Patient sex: F
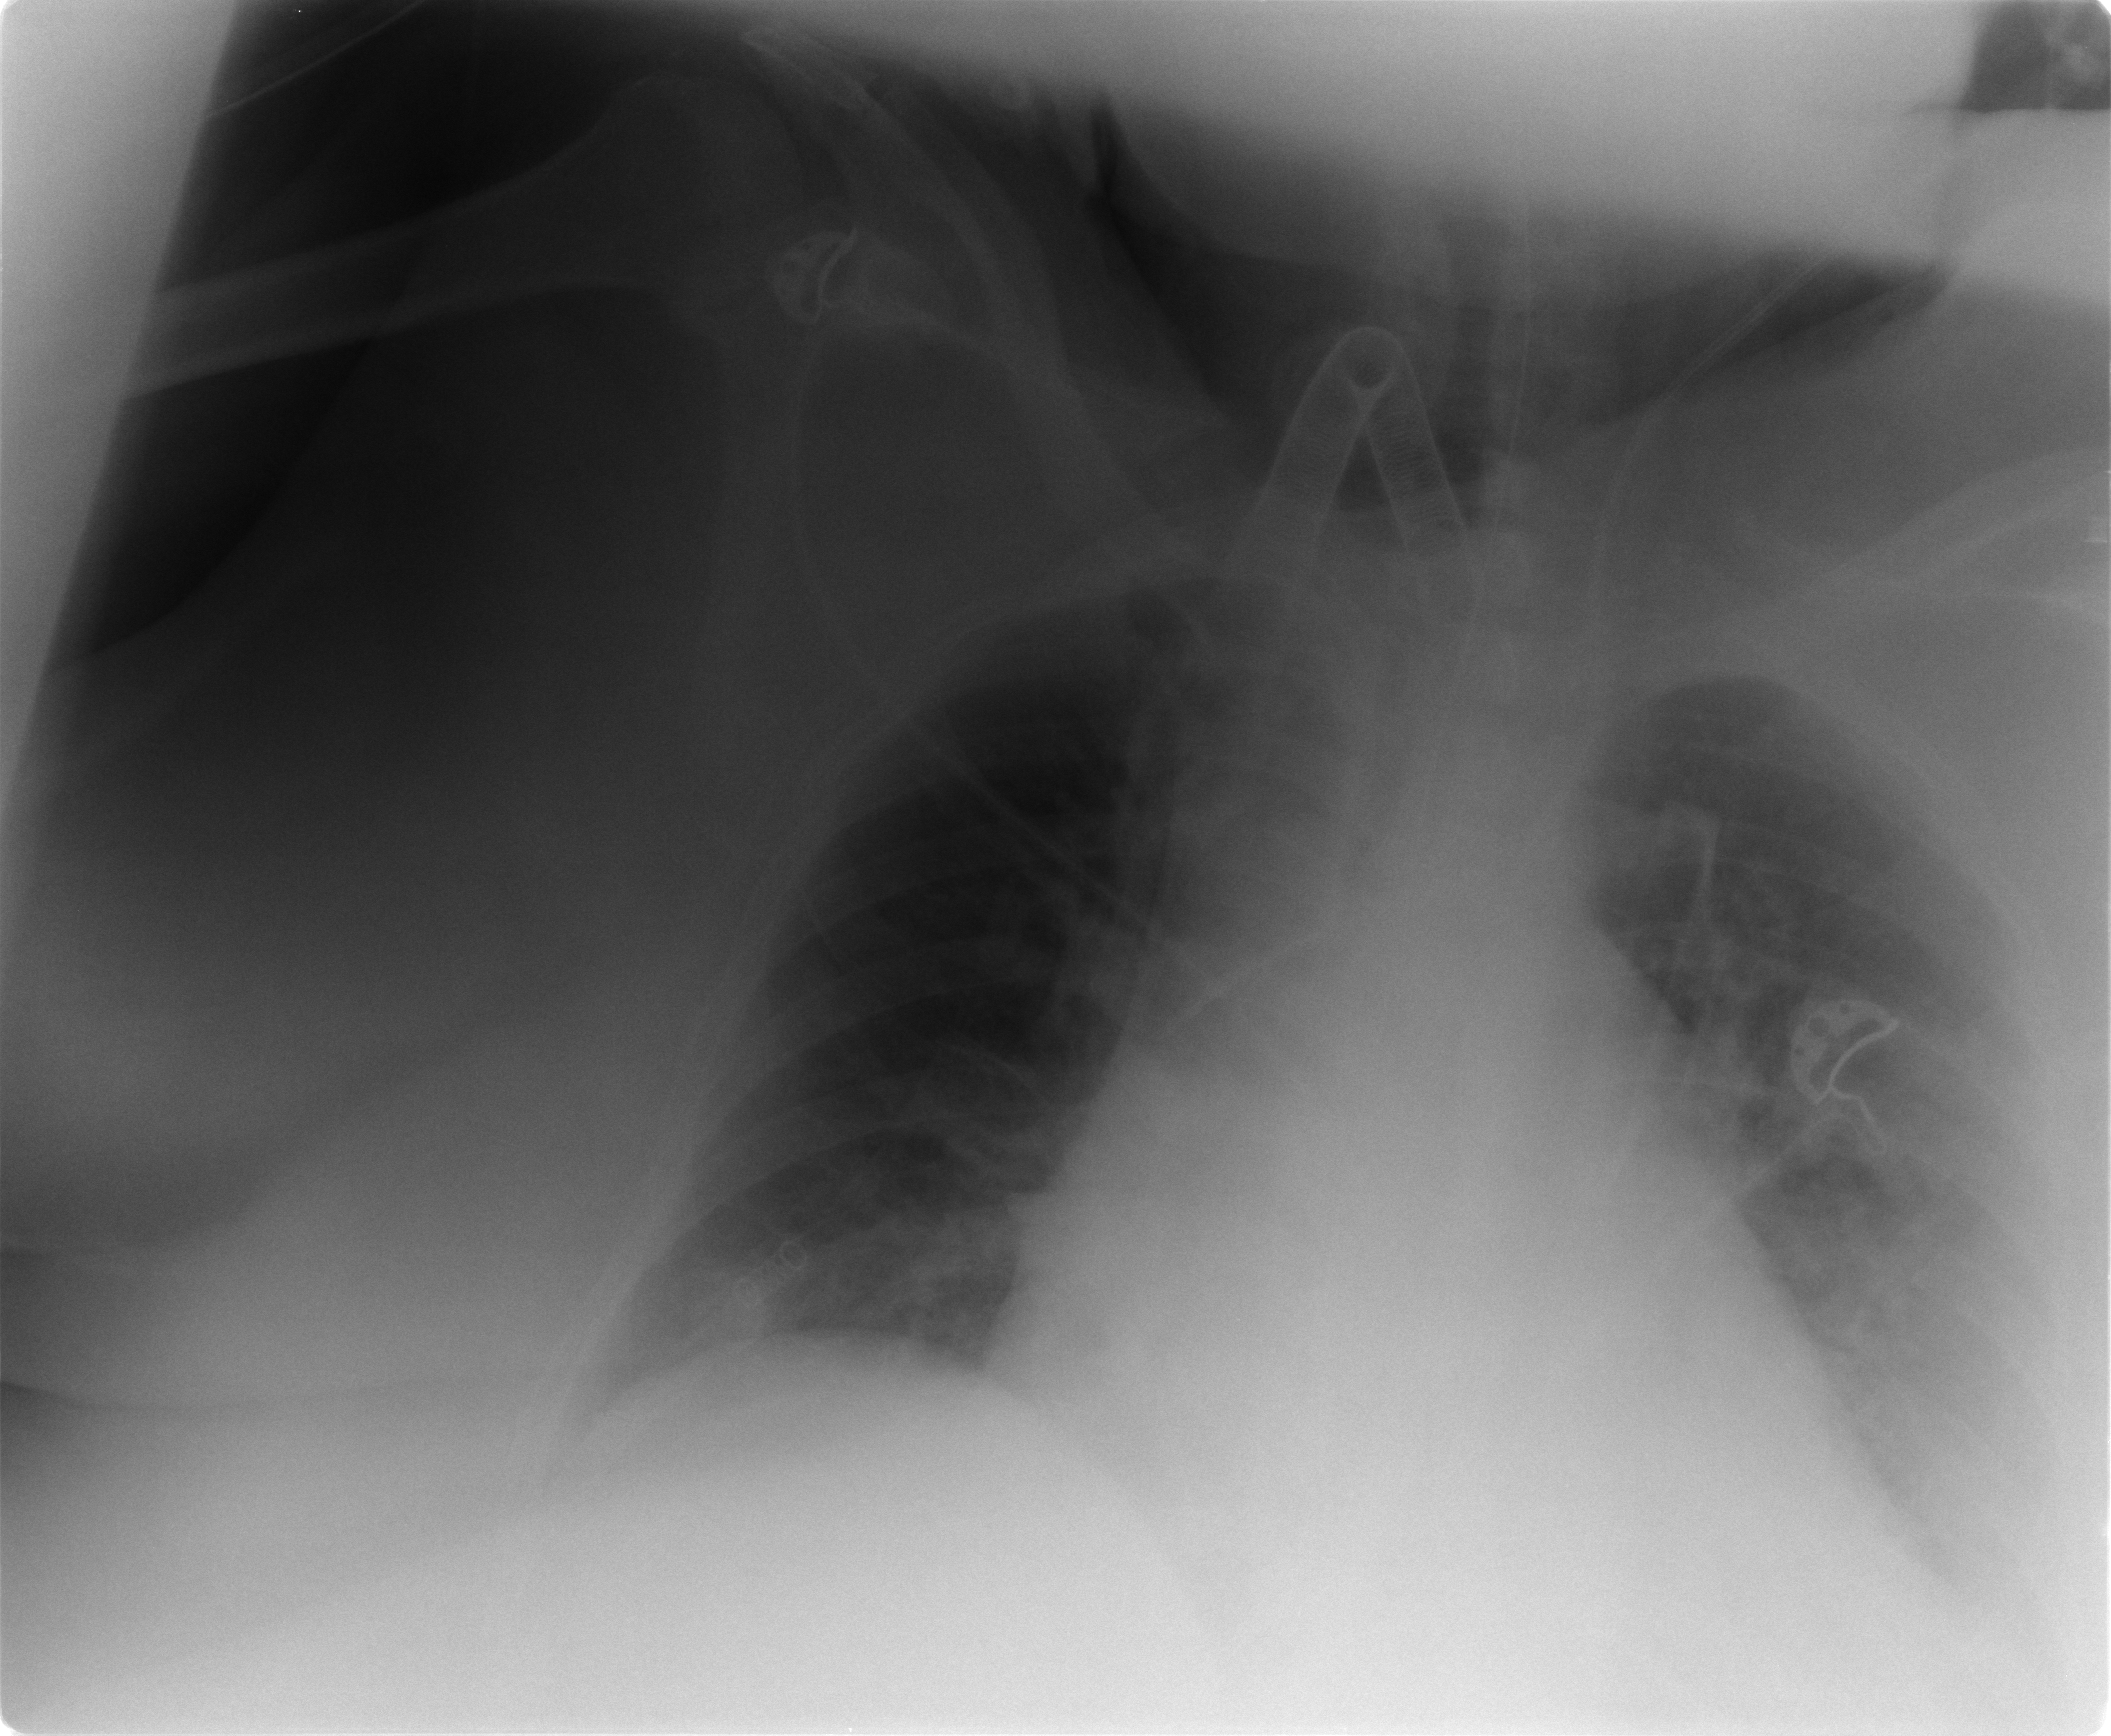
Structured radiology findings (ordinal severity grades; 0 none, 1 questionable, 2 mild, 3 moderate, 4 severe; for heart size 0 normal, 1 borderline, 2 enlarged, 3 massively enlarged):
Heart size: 2
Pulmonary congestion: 2
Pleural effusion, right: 1
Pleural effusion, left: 2
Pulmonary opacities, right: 0
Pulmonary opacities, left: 3
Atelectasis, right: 2
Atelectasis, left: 2